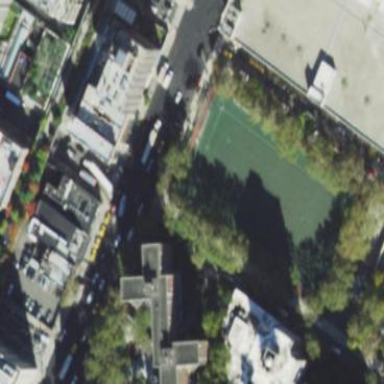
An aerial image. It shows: Pitch with artificial turf used for soccer and softball.